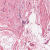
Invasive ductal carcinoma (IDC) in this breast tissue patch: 0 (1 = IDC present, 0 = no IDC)